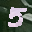
Label: 5